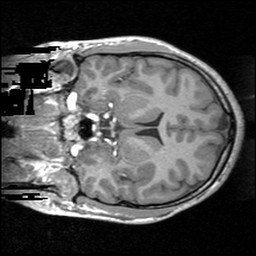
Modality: T1w
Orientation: coronal